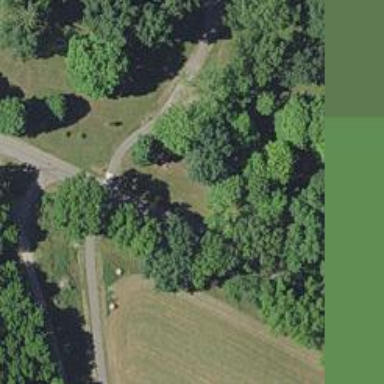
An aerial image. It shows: Disc golf hole.